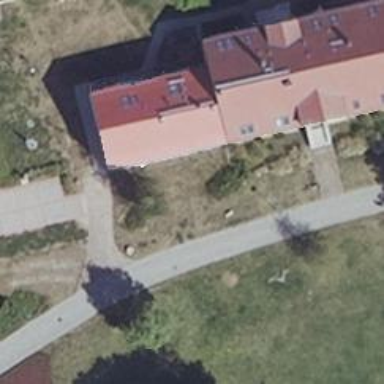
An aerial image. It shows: Apartment used for tourism.